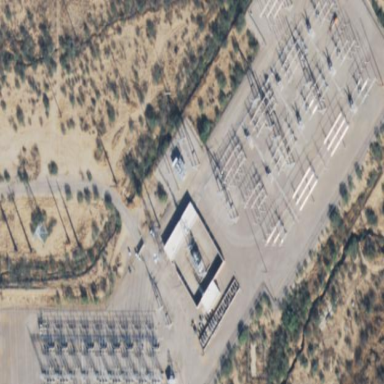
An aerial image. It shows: Outdoor distribution substation.